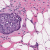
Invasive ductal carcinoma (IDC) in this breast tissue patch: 0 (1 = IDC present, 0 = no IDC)